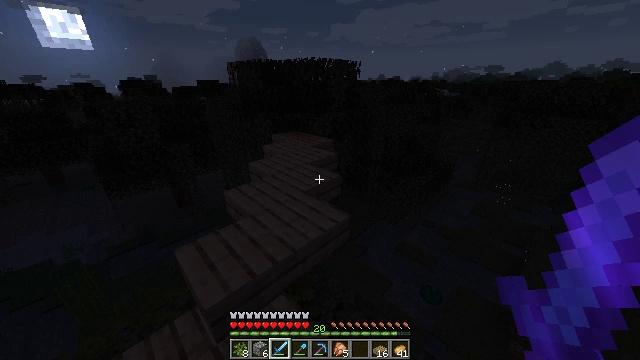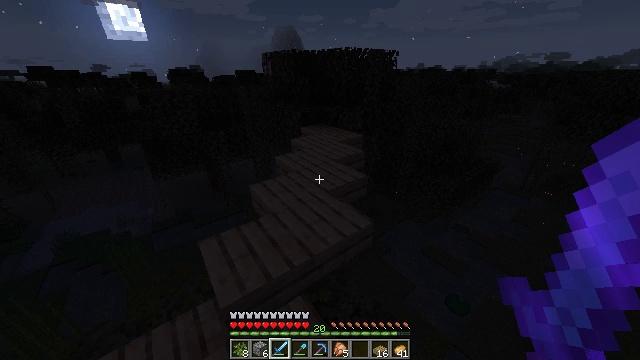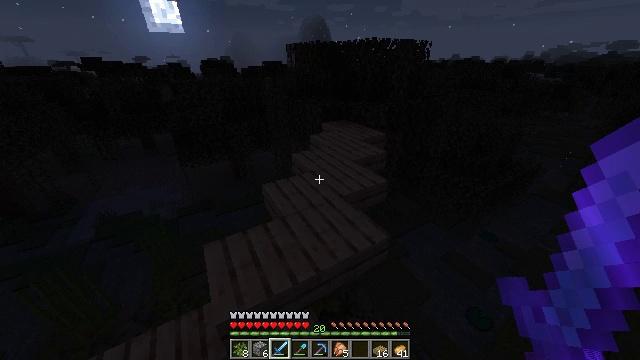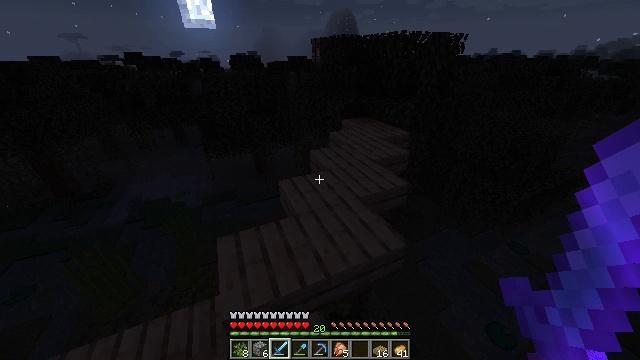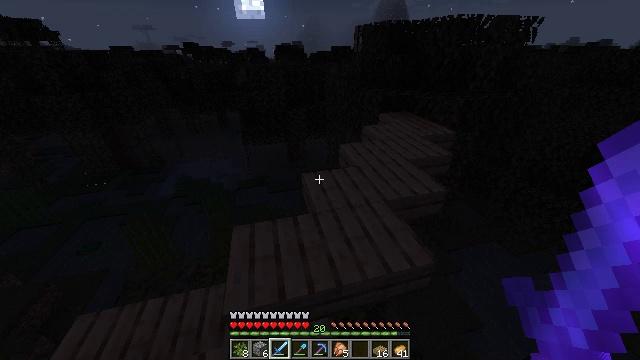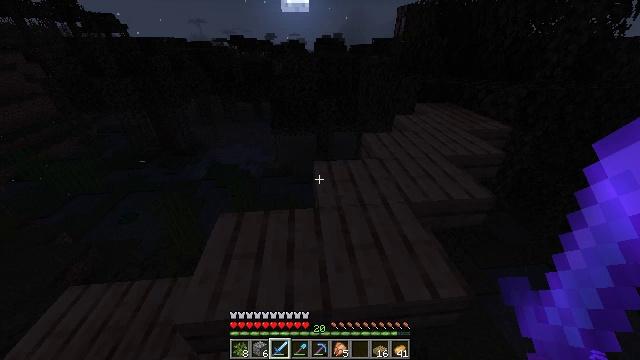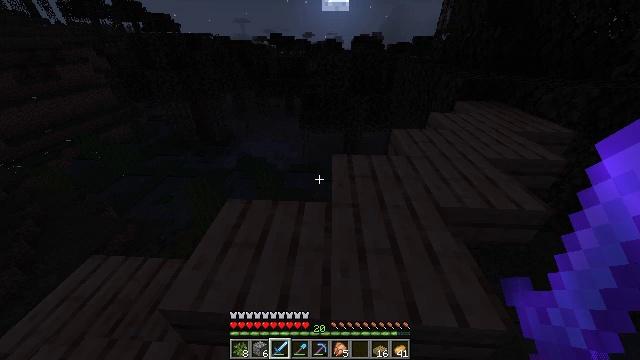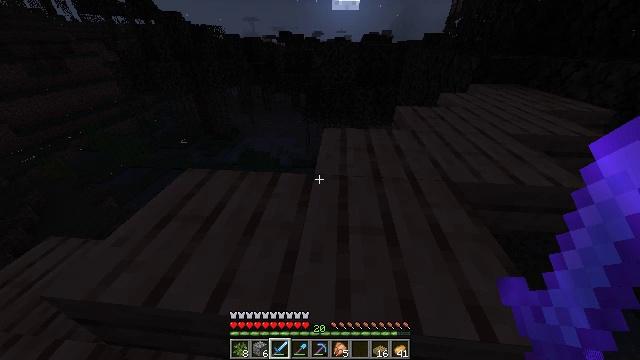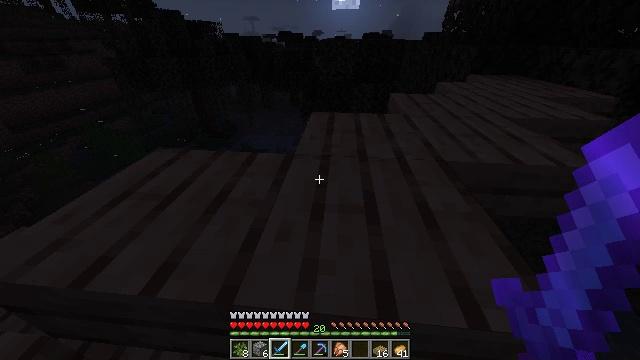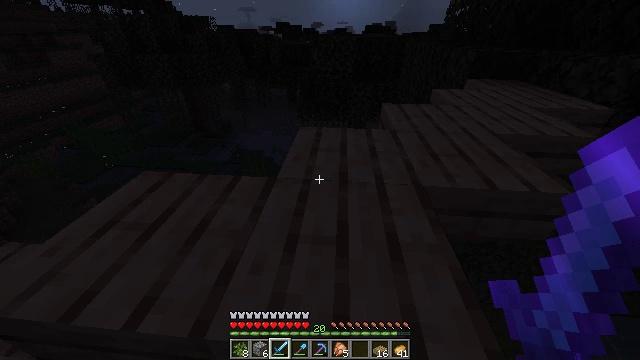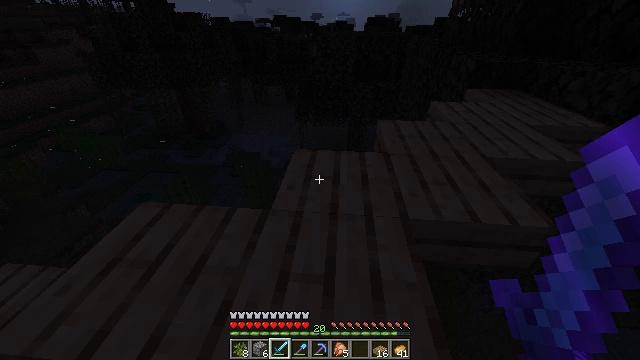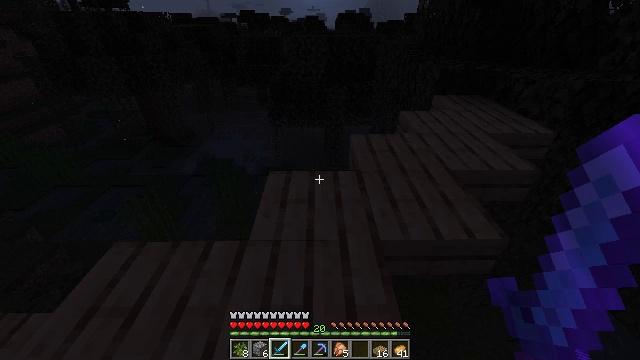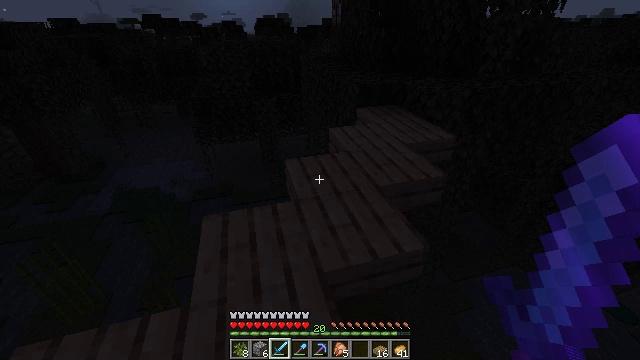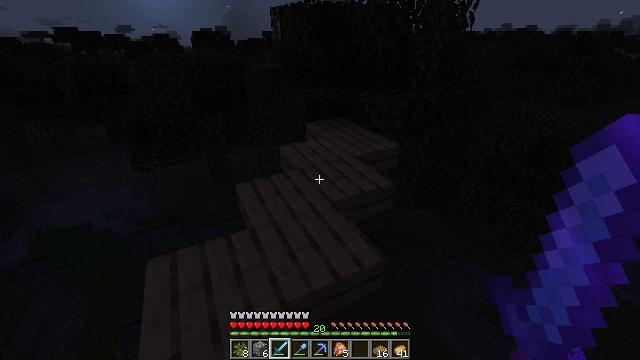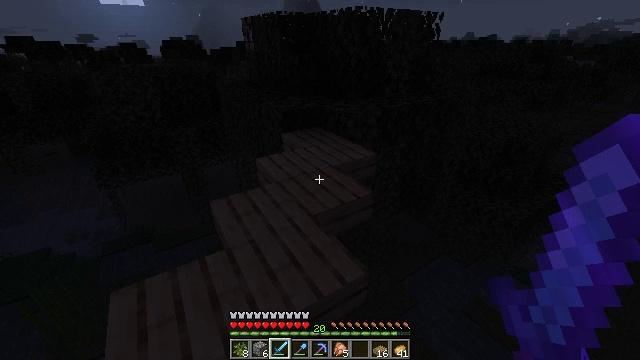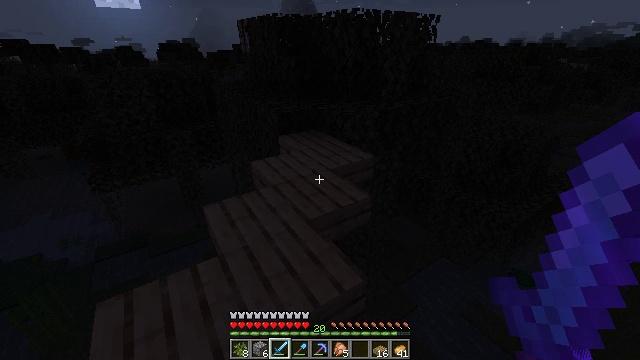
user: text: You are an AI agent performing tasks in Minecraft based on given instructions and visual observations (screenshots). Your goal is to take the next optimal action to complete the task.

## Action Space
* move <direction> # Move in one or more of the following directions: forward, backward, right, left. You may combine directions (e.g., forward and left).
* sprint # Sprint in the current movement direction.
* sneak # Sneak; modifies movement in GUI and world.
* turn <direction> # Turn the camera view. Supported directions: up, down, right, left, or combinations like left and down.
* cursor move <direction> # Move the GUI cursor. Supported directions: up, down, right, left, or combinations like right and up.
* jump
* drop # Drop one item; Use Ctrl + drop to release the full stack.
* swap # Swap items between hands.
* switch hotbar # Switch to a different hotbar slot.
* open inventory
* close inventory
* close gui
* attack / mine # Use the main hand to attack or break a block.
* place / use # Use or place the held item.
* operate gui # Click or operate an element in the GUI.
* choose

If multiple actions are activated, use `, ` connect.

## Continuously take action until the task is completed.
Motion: motion action
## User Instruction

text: Trim the tree by mining oak leaves.
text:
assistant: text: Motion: move forward, turn left and down, jump
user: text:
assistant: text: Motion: move forward, turn left and down, jump
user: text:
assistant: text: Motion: move forward, turn left and down, jump
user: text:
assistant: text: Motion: move forward, turn left and down, jump
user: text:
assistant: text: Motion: move forward, turn left and down, jump
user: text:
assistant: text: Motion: move forward, turn left, jump
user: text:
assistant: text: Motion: move forward, sprint, turn left, jump
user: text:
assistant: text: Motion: move forward, sprint, jump
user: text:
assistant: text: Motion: move forward, sprint, jump
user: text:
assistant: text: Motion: move forward, jump
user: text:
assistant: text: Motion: move forward, turn right, jump
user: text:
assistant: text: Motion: move forward, turn right and up, jump
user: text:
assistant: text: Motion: move forward, turn right and up, jump
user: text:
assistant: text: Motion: move forward, turn right and up, jump
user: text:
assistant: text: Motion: move forward, jump
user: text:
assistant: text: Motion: move forward, jump
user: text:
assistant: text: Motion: move forward, jump
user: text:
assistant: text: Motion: move forward, jump
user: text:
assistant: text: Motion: move forward, sprint, jump
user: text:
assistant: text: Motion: move forward, sprint, turn right and up, jump
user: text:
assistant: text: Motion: move forward, sprint, turn up, jump
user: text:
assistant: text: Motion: move forward, sprint, jump
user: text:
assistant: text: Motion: move forward, jump
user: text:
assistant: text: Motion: move forward, jump
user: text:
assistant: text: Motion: move forward, turn left, jump
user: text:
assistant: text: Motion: move forward, turn left, jump
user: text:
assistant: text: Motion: move forward, turn left, jump
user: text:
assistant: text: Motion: move forward, jump
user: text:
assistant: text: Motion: move forward, jump
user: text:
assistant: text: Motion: move forward, sprint, jump